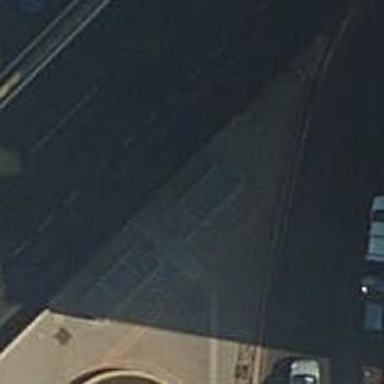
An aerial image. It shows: Bus stop with shelter. It is platform for public transport.